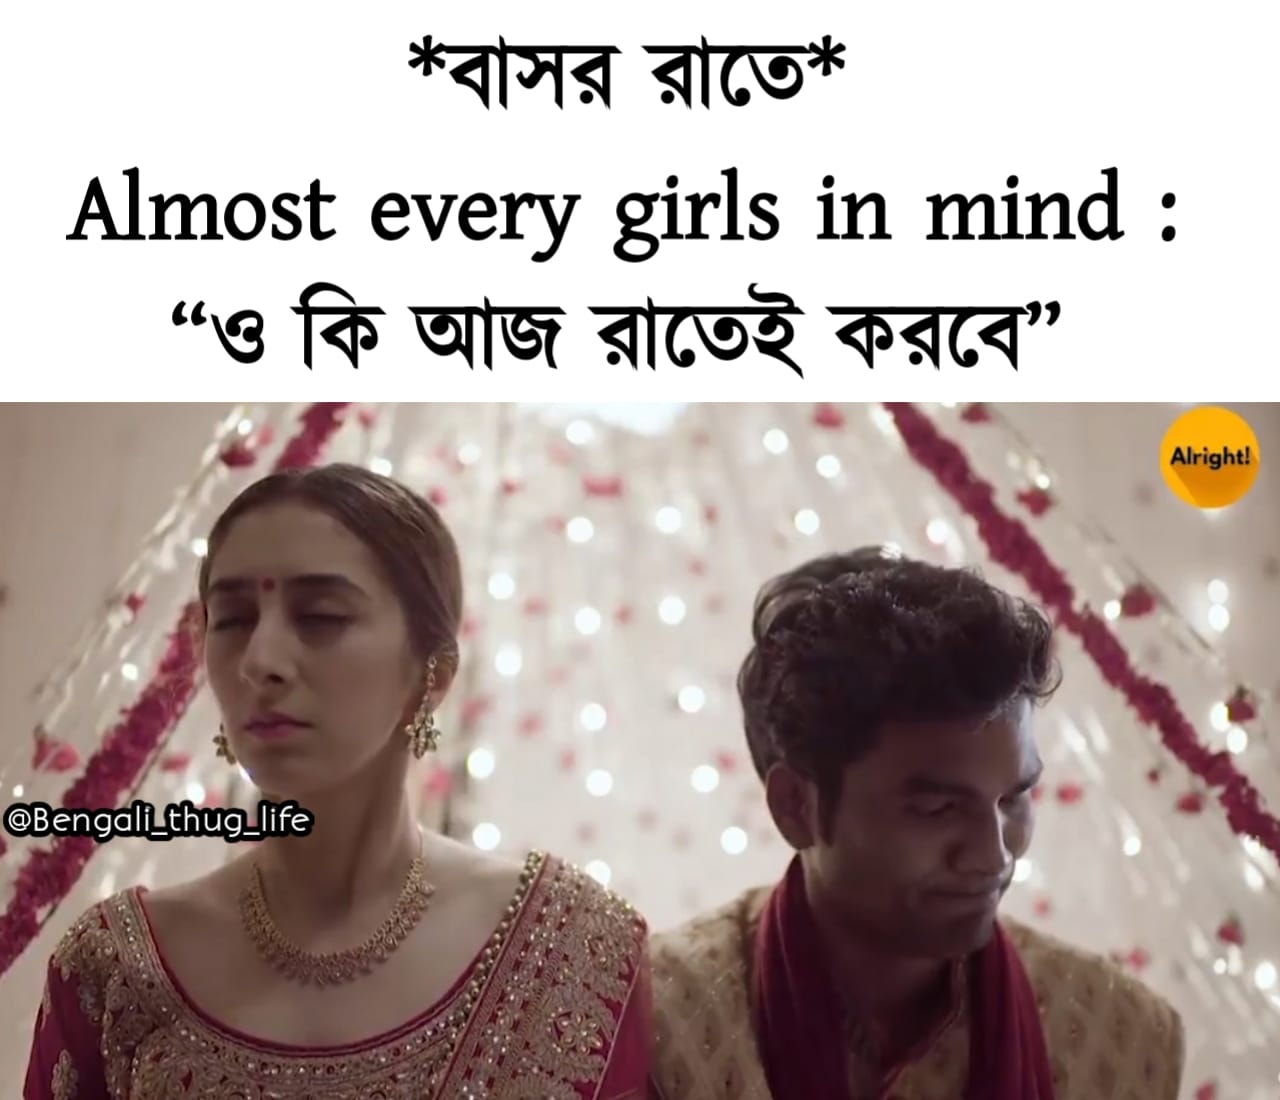
Caption: *বাসর রাতে* Almost every girls in mind : "ও কি আজ রাতেই করবে"
Label: non-hate